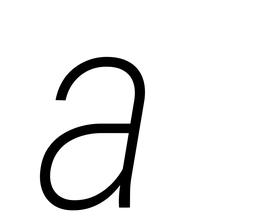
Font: Roboto-Italic_Condensed_ExtraLight_Italic